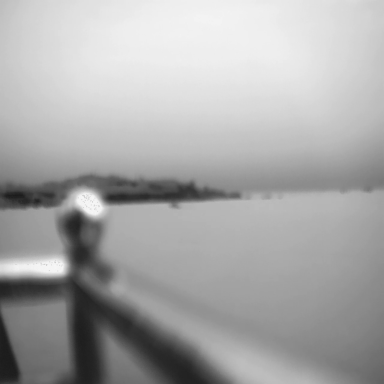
There is a canoe in the infrared image.